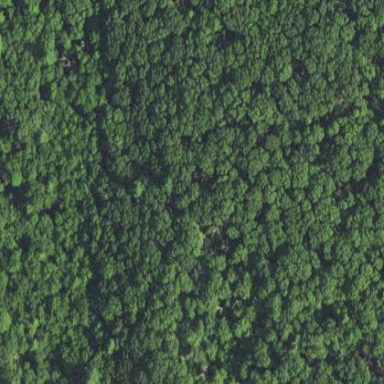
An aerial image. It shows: Needle-leaved woodland.